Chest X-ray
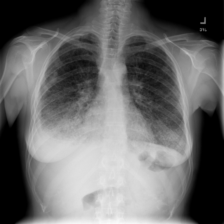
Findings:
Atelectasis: negative
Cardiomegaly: negative
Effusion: positive
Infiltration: negative
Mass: negative
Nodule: negative
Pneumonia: negative
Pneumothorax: negative
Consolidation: negative
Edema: negative
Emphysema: negative
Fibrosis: negative
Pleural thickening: positive
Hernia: negative